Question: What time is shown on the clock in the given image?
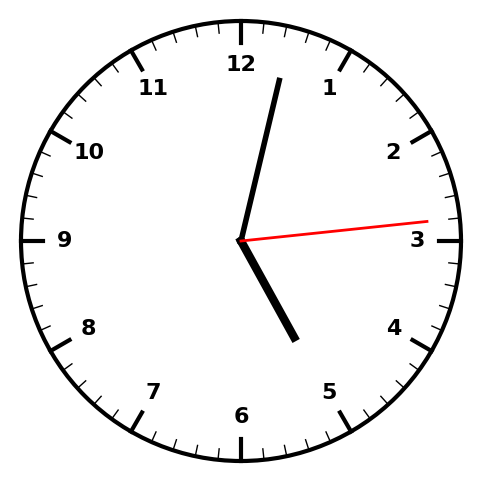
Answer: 05:02:14